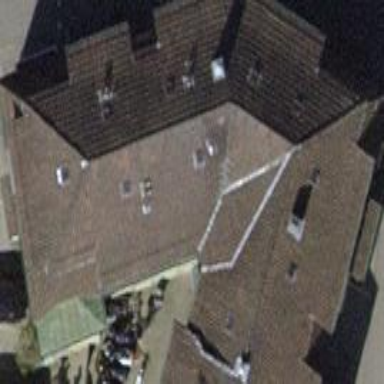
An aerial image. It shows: Apartments building with gambrel roof.